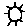
Label: sun